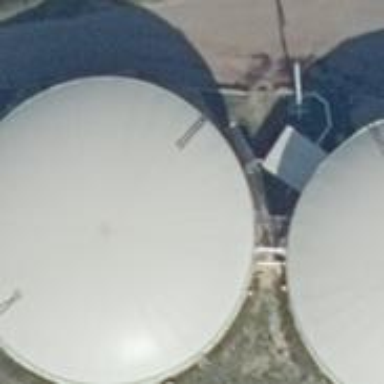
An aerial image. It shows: Storage tank with man-made structure.